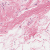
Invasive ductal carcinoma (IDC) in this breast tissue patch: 0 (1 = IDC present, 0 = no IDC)